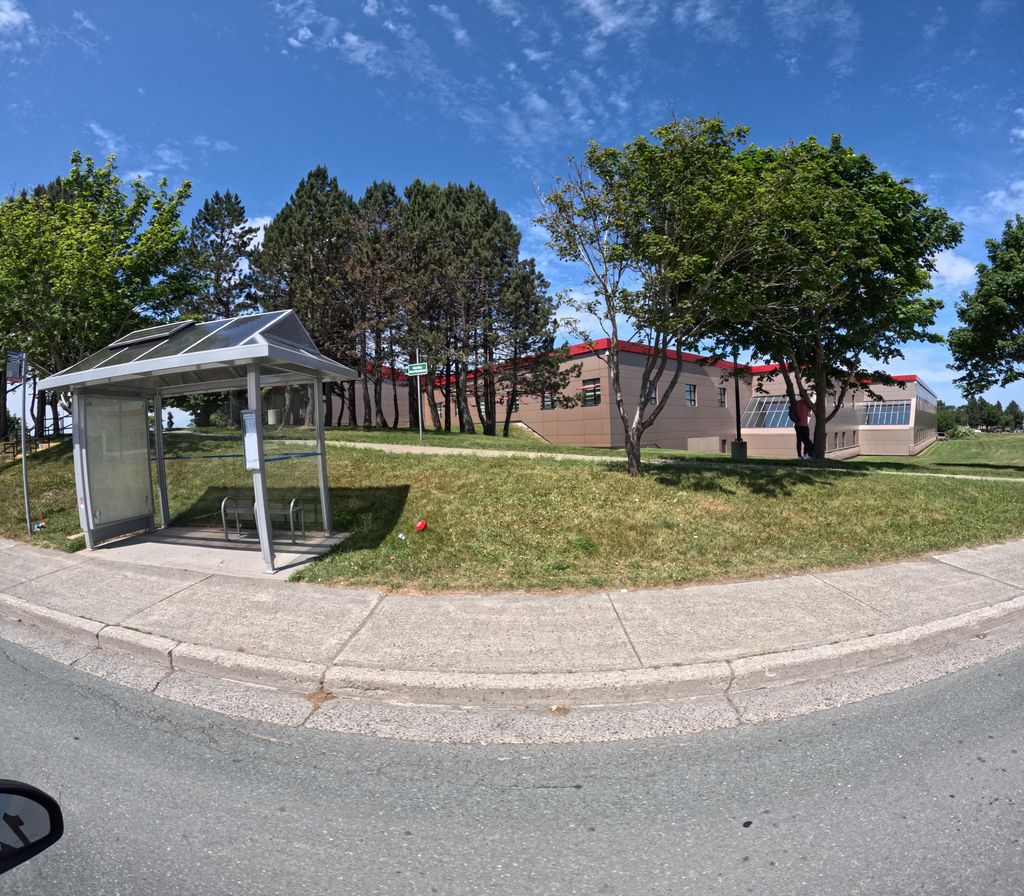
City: st_johns